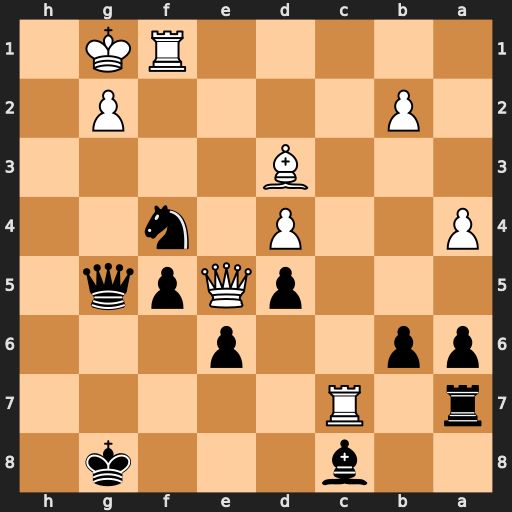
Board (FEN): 2b3k1/r1R5/pp2p3/3pQpq1/P2P1n2/3B4/1P4P1/5RK1
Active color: b
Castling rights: -
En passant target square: -
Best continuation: Qxg2#